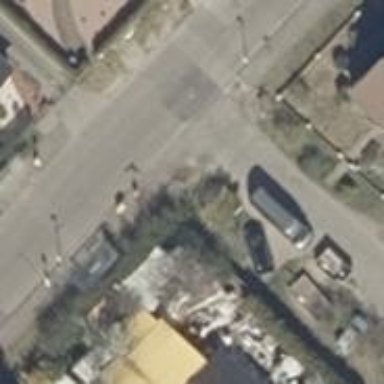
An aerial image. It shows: Road with "give way" sign.